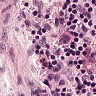
Metastatic tissue present: no